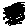
Label: line